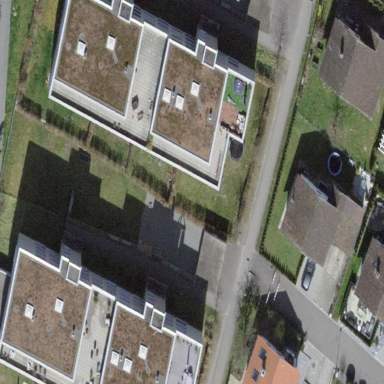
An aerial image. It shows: Image showing building with apartments.